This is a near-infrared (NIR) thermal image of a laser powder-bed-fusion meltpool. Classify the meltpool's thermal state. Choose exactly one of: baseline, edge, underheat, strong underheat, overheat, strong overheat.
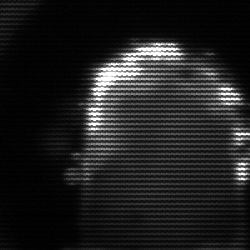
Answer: baseline